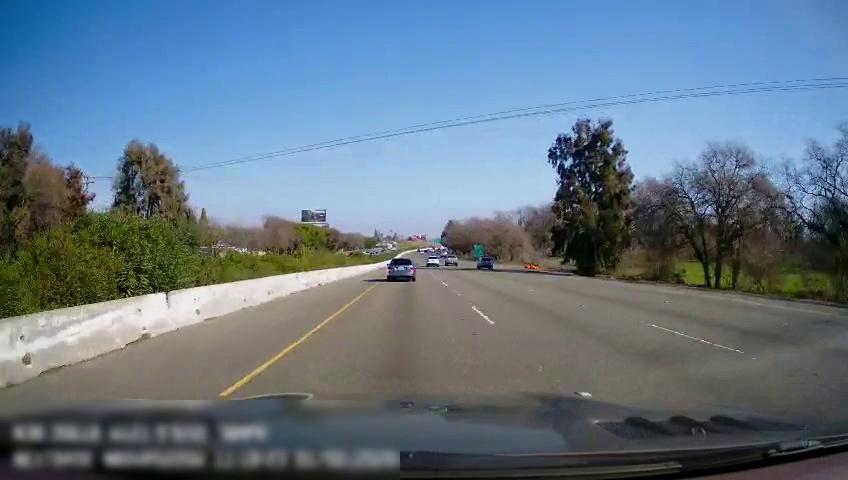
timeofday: Day
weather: Sunny
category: Drivable Space
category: Vehicles | Car
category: Vehicles | SUV
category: Vehicles | Truck
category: Vehicles | SUV
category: Lanes | Current Lane
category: Lanes | Current Lane
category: Lanes | Alternate Lane